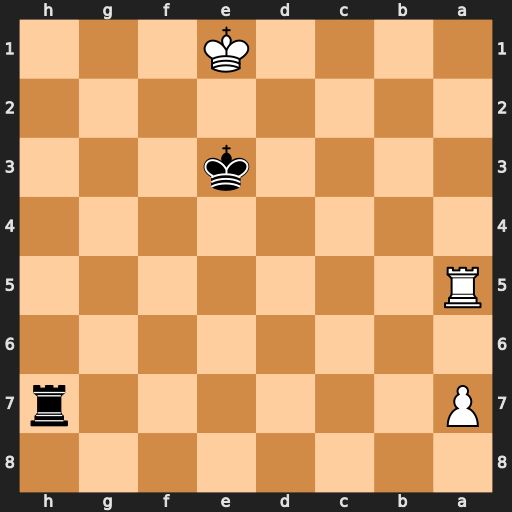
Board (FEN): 8/P6r/8/R7/8/4k3/8/4K3
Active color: b
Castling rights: -
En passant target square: -
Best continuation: Rh1#